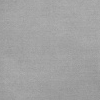
Atmospheric dust classification: dusty